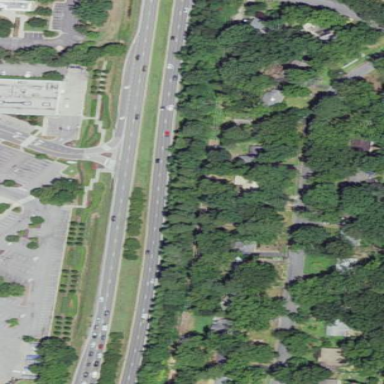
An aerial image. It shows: Area with asphalt surface designated for trunk highway.